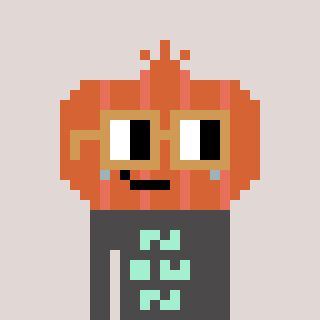
a pixel art character with square brown glasses, a onion-shaped head and a grayscale-colored body on a warm background